Question: This questions somewhat relates to <URL>. However, I have narrowed down exactly what I am trying to do and I feel this question is different enough from my previous question to warrant a new post.
I am adding multiple (>50) curves to a plot in R. Each curve has a corresponding probability (0-1). I have sorted the curves by probability and would like to shade the area under each curve with a transparency 'alpha' weighted by probability.
I am adding the plots in a descending sequence by probability. I would like to shade the portion under each curve that is not covered by any curves currently on the graph.
I have read many posts on shading areas between curves, or under curves, but I cannot figure out how to shade the area not covered by any other plot on the graph. I hope this is not considered a duplicate.
1. Shaded area under two curves using R
2. Shading a kernel density plot between two points.
3. How to make gradient color filled timeseries plot in R
4. Shading between curves in R
Here is an example picture (marked up in MS paint) of what I would like a final plot to look like (except without the lines inside the polygons). I used four curves in this example, but I will be adding many more when I figure this out. I added the curve with the highest response first, then each subsequent curve, shading just the portion not already filled.

In the above example I used 'lines' to add the curves to the graph and then shaded them in MS paint. I understand to fill in the area under each curve I will need to use 'polygon' with 'border=NA' .Here is an example of how I am planning on using polygon to shade based on the response value. My current approach is to adjust the color using 'alpha', but if there is a more practical approach using a gray scale pallet or gradient I am open to suggestions.
'polygon(x, y1,col=rgb(0,0,0,alpha=(1-wei.param[1,3])), border=NA )'
I have tried several different approaches (based on the above hyperlinks) to specify the dimensions of each polygon. I can get it to work for polygons 1-3, but after that they start stacking on top of each other.
Here are example data and code to reproduce the plots.
'''
diameters<-c(rep(1.5,393),3,3,3,3,3.1,3.1,3.1,3.2,3.2,3.2,3.3,3.4,3.4,3.4,3.4,3.4,
3.4,3.4,3.4,3.5,3.5,3.6,3.6,3.7,3.7,3.7,3.7,3.8,3.8,3.8,3.8,3.8,3.8,
3.9,3.9,4,4,4,4.1,4.2,4.2,4.2,4.2,4.3,4.3,4.4,4.49,4.5,4.5,4.6,4.7,
4.7,4.7,4.8,4.9,4.9,4.9,5,5,5,5,5.1,5.1,5.2,5.3,5.4,5.4,5.6,5.7,5.7,
5.7,5.8,6,6,6,6.3,6.4,6.6,6.9,6.9,6.9,7,7.1,7.2,7.4,7.4,7.7,7.8,7.9,
7.9,8.2,8.5,8.5,8.9,9.2,10.2,10.47,10.5,10.7,11.7,13.2,13.5,14.4,14.5,
14.5,15.1,18.4)
wei.param<-matrix(data=NA,nrow=5,ncol=3,dimnames = list(c(),c("shape", "scale", "prob")))
wei.param[,1]<-c(1.834682,2.720390,3.073429,1.9,1.9)
wei.param[,2]<-c(2.78,2.78,2.78,1.6,2.<PHONE>)
wei.param[,3]<-c(0.49, 0.46, 0.26, 0.26, 0.07)
x=seq(0,20,1)
y1<-dweibull(x,shape=wei.param[1,1],scale=wei.param[1,2])
y2<-dweibull(x,shape=wei.param[2,1],scale=wei.param[2,2])
y3<-dweibull(x,shape=wei.param[3,1],scale=wei.param[3,2])
y4<-dweibull(x,shape=wei.param[4,1],scale=wei.param[4,2])
#Plot
hist(diameters,freq=F,main='',ylim=c(0,.5))
polygon(x, y1,col=rgb(0,0,0,alpha=(1-wei.param[1,3])), border=NA )
lines(x, y1)
lines(x, y2)
lines(x, y3)
lines(x, y4)
'''
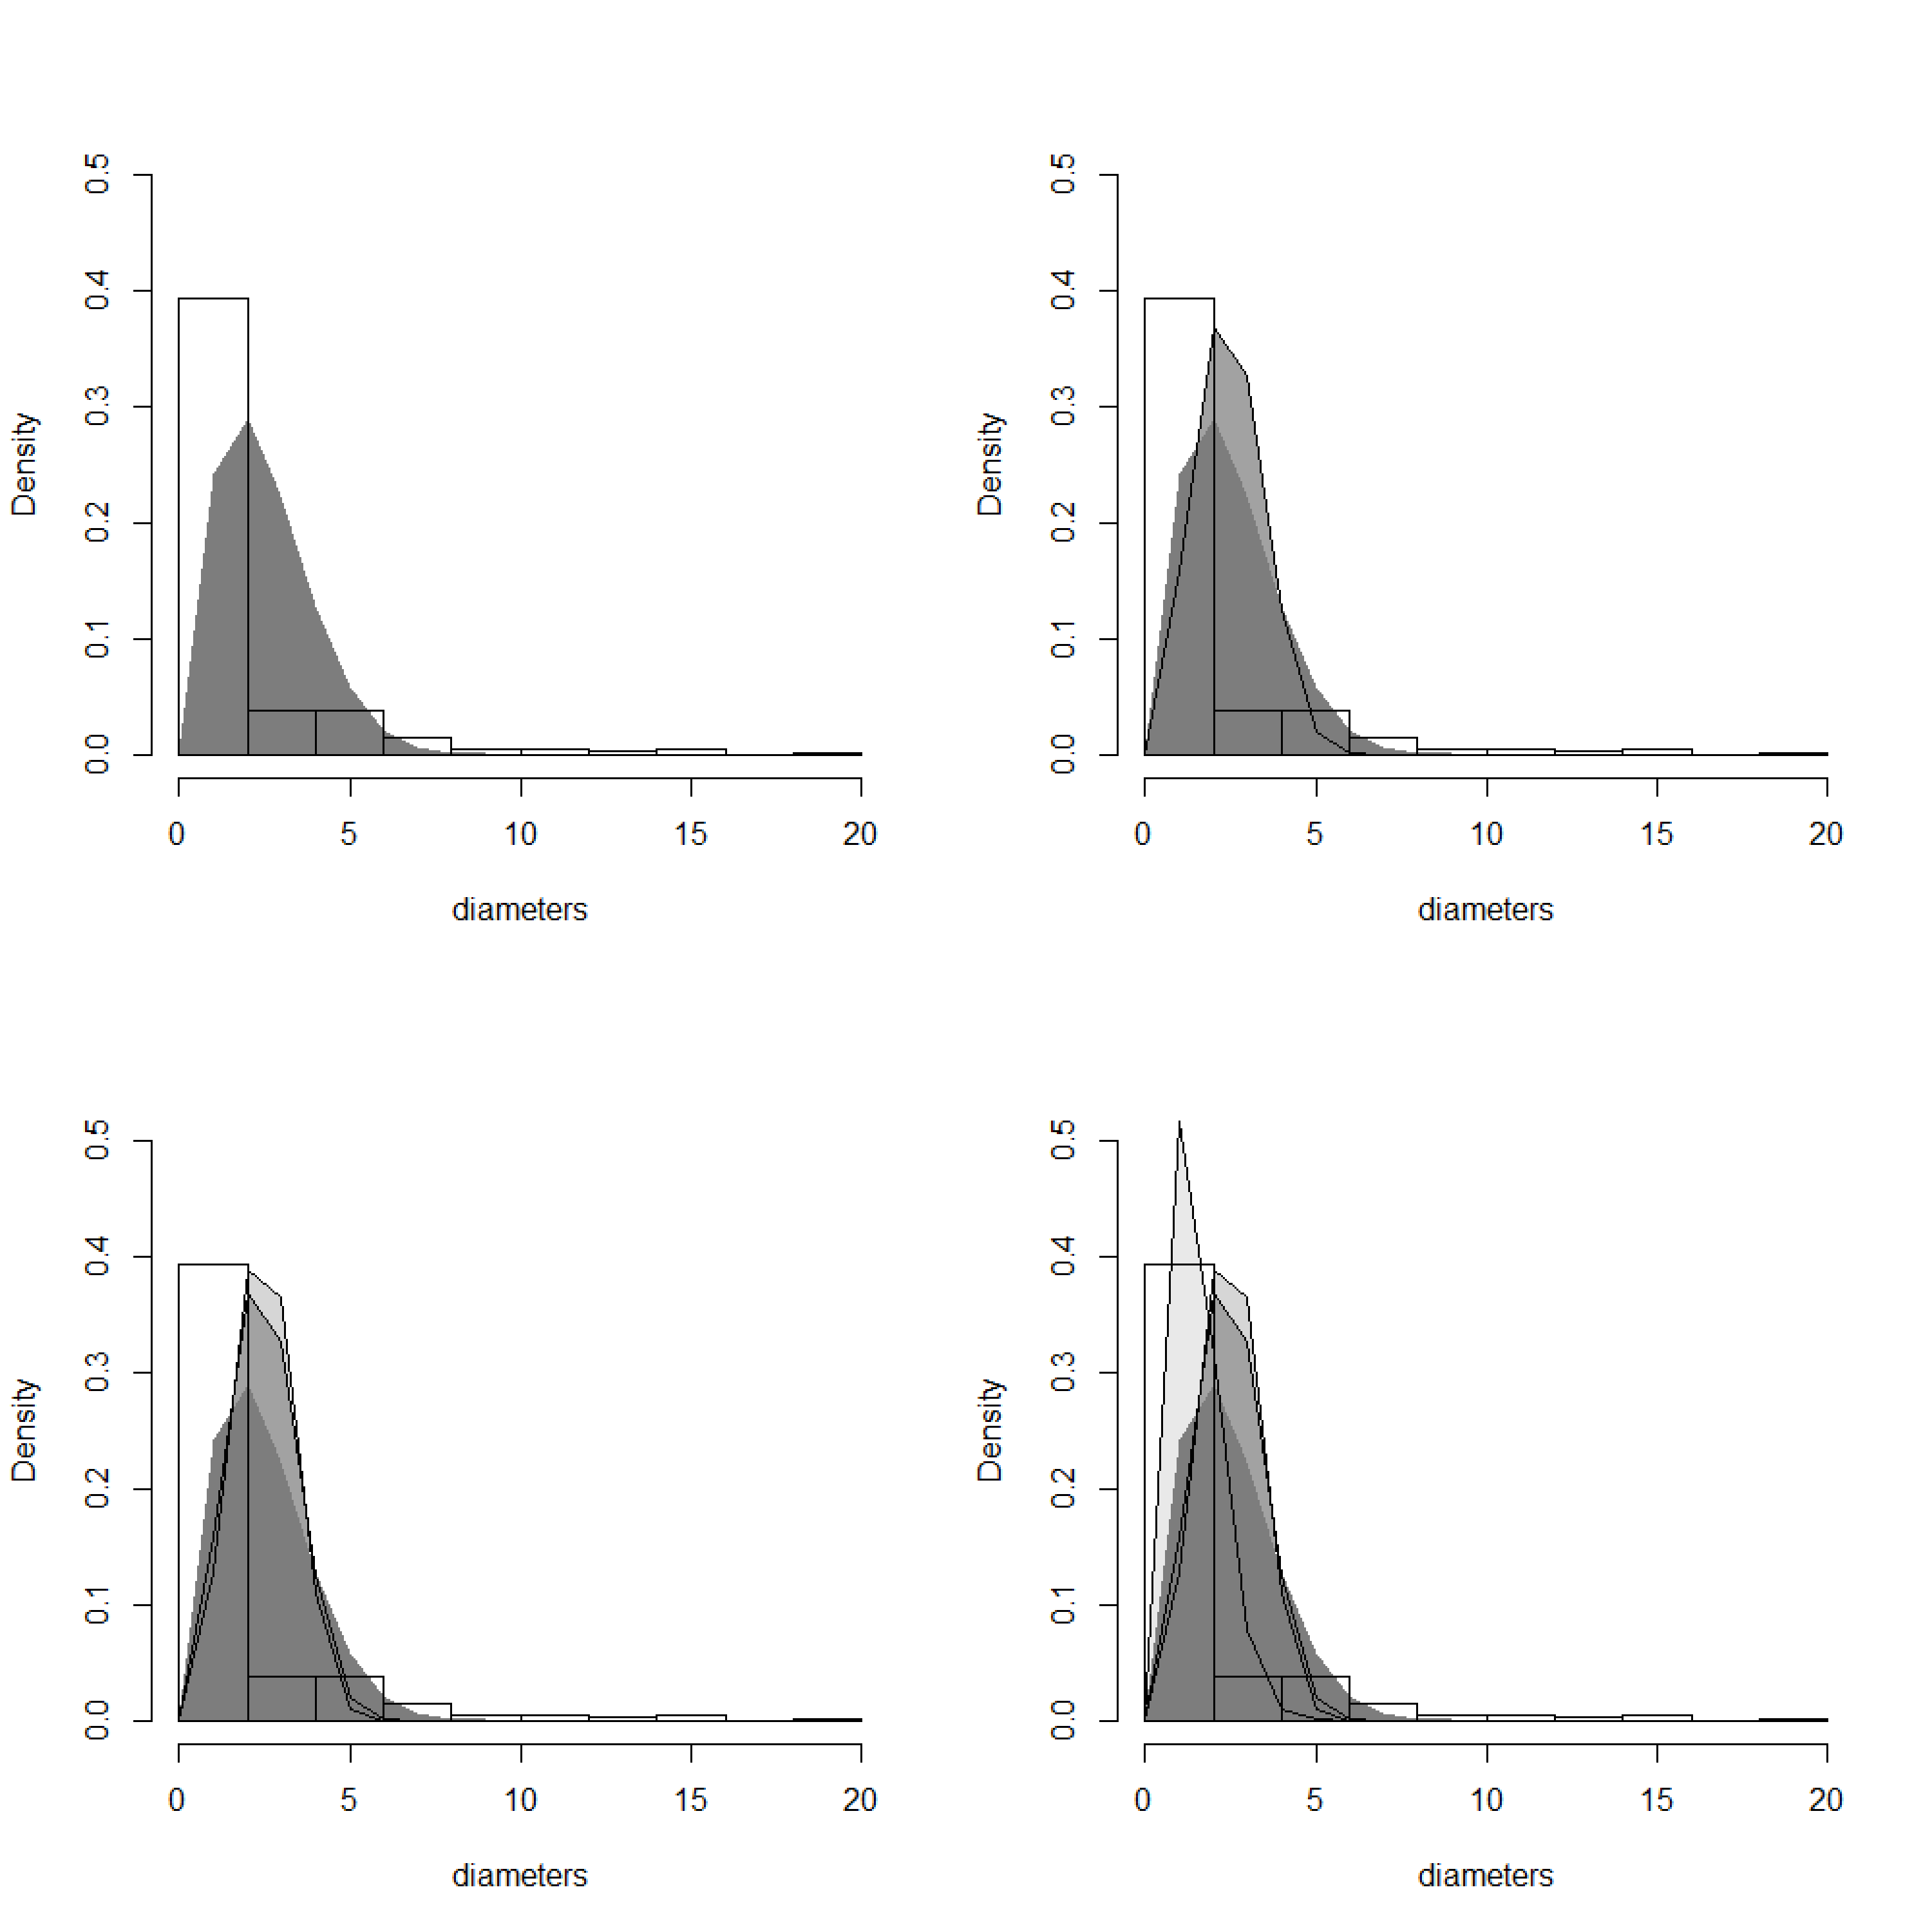
Answer: I think this what you want:

I don't know how to do this with base 'R' graphics, but here's the code for 'ggplot2', which I know better. Note that 'ggplot2' requires data to be input as a 'data.frame'. Also, I created a second probability column so that I could 'group' the polygons with 'ggplot2'.
'''
df <- data.frame(x = rep(x, 4), y = c(y1, y2, y3, y4),
Prob = c(
rep(wei.param[1,3], length(y1)),
rep(wei.param[2,3], length(y2)),
rep(wei.param[2,3], length(y2)),
rep(wei.param[4,3], length(y4))))
df$Prob2 = as.factor(df$Prob)
library(scales) # needed for alpha function with ggplot2
library(ggplot2)
example <- ggplot() +
geom_histogram(aes(x = diameters, y = ..density..),
prob = TRUE, fill = alpha('white', 0), color = 'black') +
geom_polygon(data = df, aes( x = x, y = y), color = 'white',
fill = 'white') +
geom_polygon(data = df, aes( x = x, y = y, alpha = Prob,
group = Prob2)) +
geom_polygon() + theme_bw()
ggsave('example.jpg', example, width = 6, height = 4)
'''
You should be able to do a similar trick with 'base' 'R'. All you need to do is plot the white polygons over your histogram, but under your shaded polygons. If you decide to use my 'ggplot2' code you'll probably want to tweak bin width (see '?geom_histogram' for details about how to do this).